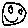
Label: smiley face